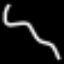
Label: squiggle